Brain MRI, modality: hrT2
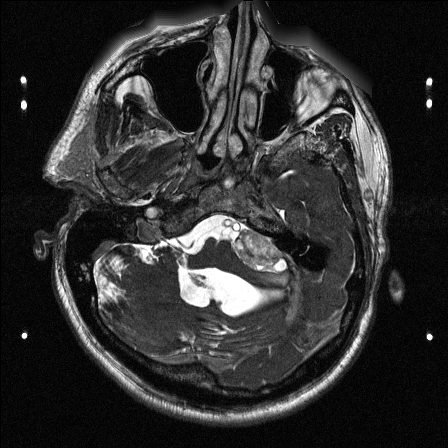